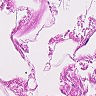
Metastatic tissue present: no